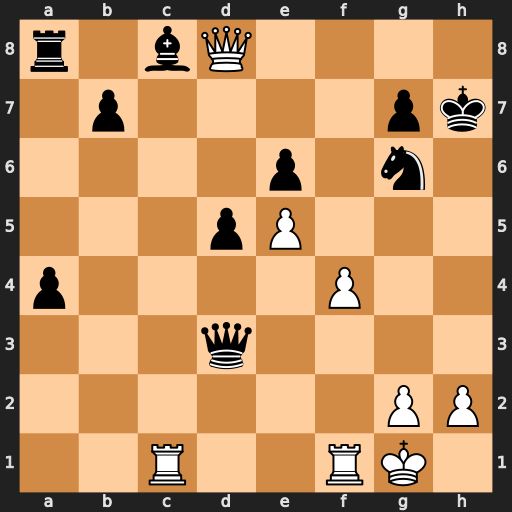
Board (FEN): r1bQ4/1p4pk/4p1n1/3pP3/p4P2/3q4/6PP/2R2RK1
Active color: w
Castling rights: -
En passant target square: -
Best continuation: Rf3 Qf5 Rh3+ Qxh3 gxh3